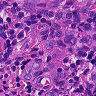
Metastatic tissue present: yes